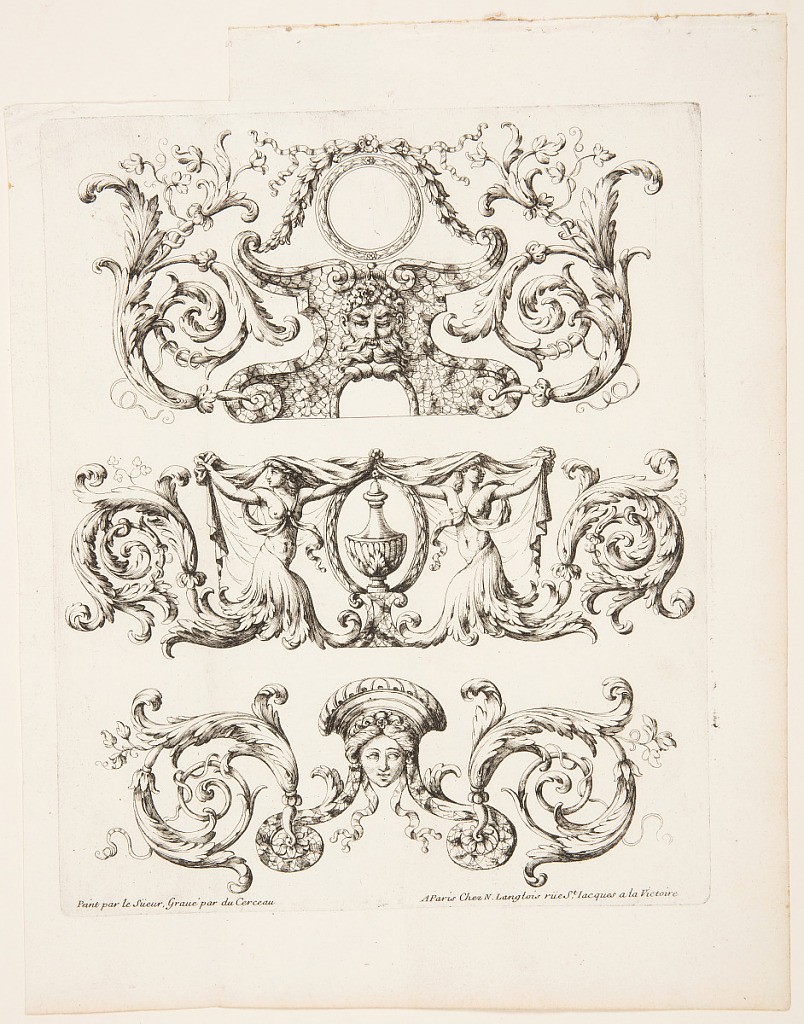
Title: Frieze, from the set, "Ornemens à la Mode"
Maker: Jacques Androuet Du Cerceau the Elder, French, ca. 1515 - after 1584
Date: ca. 1650
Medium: Engraving on laid paper
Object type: Print
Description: After Eustache le Sueur (1617-1655). Three freizes; top: with a pedestal and a circular frame; center: with two female halffigures flanked by an urn in an ovoidal frame; bottom: with a female mask. Bottom: "Peint par le Sueur, Gravé par du Cerceau," and the Langlois address, "rue St. Jacques a la Victoire."